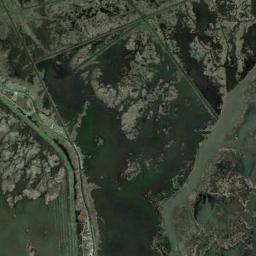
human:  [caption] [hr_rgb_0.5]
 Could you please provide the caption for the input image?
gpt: The wetland consists of bare land, Green plants and water .

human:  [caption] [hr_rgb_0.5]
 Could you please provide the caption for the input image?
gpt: Many waters of different sizes and shapes are surrounded by wetlands .

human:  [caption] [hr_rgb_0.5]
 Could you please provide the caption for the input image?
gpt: Brown trivial bare land in the river in a wetland .

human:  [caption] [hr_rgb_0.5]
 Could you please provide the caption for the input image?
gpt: There are several scattered trees in the middle of this wetland .

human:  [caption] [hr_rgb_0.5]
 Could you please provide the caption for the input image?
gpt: There are many water areas on the wetland .